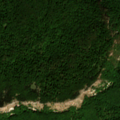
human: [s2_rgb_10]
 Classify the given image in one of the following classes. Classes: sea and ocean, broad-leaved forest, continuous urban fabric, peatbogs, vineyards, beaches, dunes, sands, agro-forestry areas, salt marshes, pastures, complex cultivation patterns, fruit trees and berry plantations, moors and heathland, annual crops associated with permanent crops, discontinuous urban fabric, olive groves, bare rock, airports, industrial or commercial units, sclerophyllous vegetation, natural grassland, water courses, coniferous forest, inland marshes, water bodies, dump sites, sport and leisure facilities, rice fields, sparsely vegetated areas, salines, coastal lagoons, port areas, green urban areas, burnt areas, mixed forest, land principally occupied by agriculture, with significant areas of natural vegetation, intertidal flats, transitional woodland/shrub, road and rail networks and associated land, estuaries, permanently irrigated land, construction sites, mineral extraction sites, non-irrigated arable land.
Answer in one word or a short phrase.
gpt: broad-leaved forest, transitional woodland/shrub